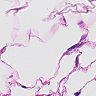
Metastatic tissue present: no